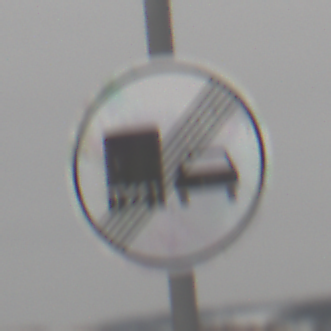
Verkehrszeichen: EndeUeberholverbotKraftfahrzeuge
Umgebung: Outdoor, Nature
Tageszeit: MorningAfternoon
Wetter: Overcast
Licht: Natural
Jahreszeit: Winter
Kontrast: LowContrast